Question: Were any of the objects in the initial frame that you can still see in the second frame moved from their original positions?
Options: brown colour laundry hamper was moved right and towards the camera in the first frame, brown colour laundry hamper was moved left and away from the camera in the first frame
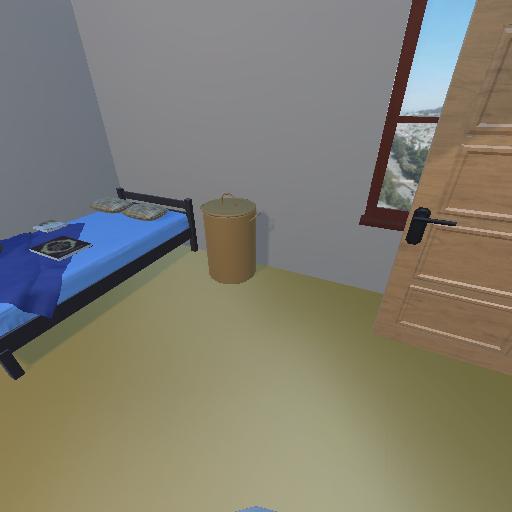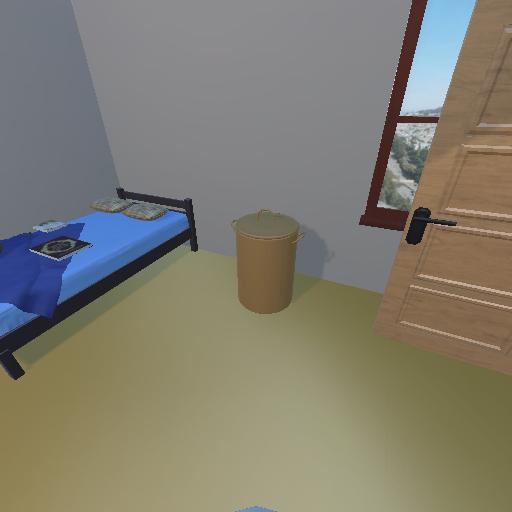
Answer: brown colour laundry hamper was moved right and towards the camera in the first frame